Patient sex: M
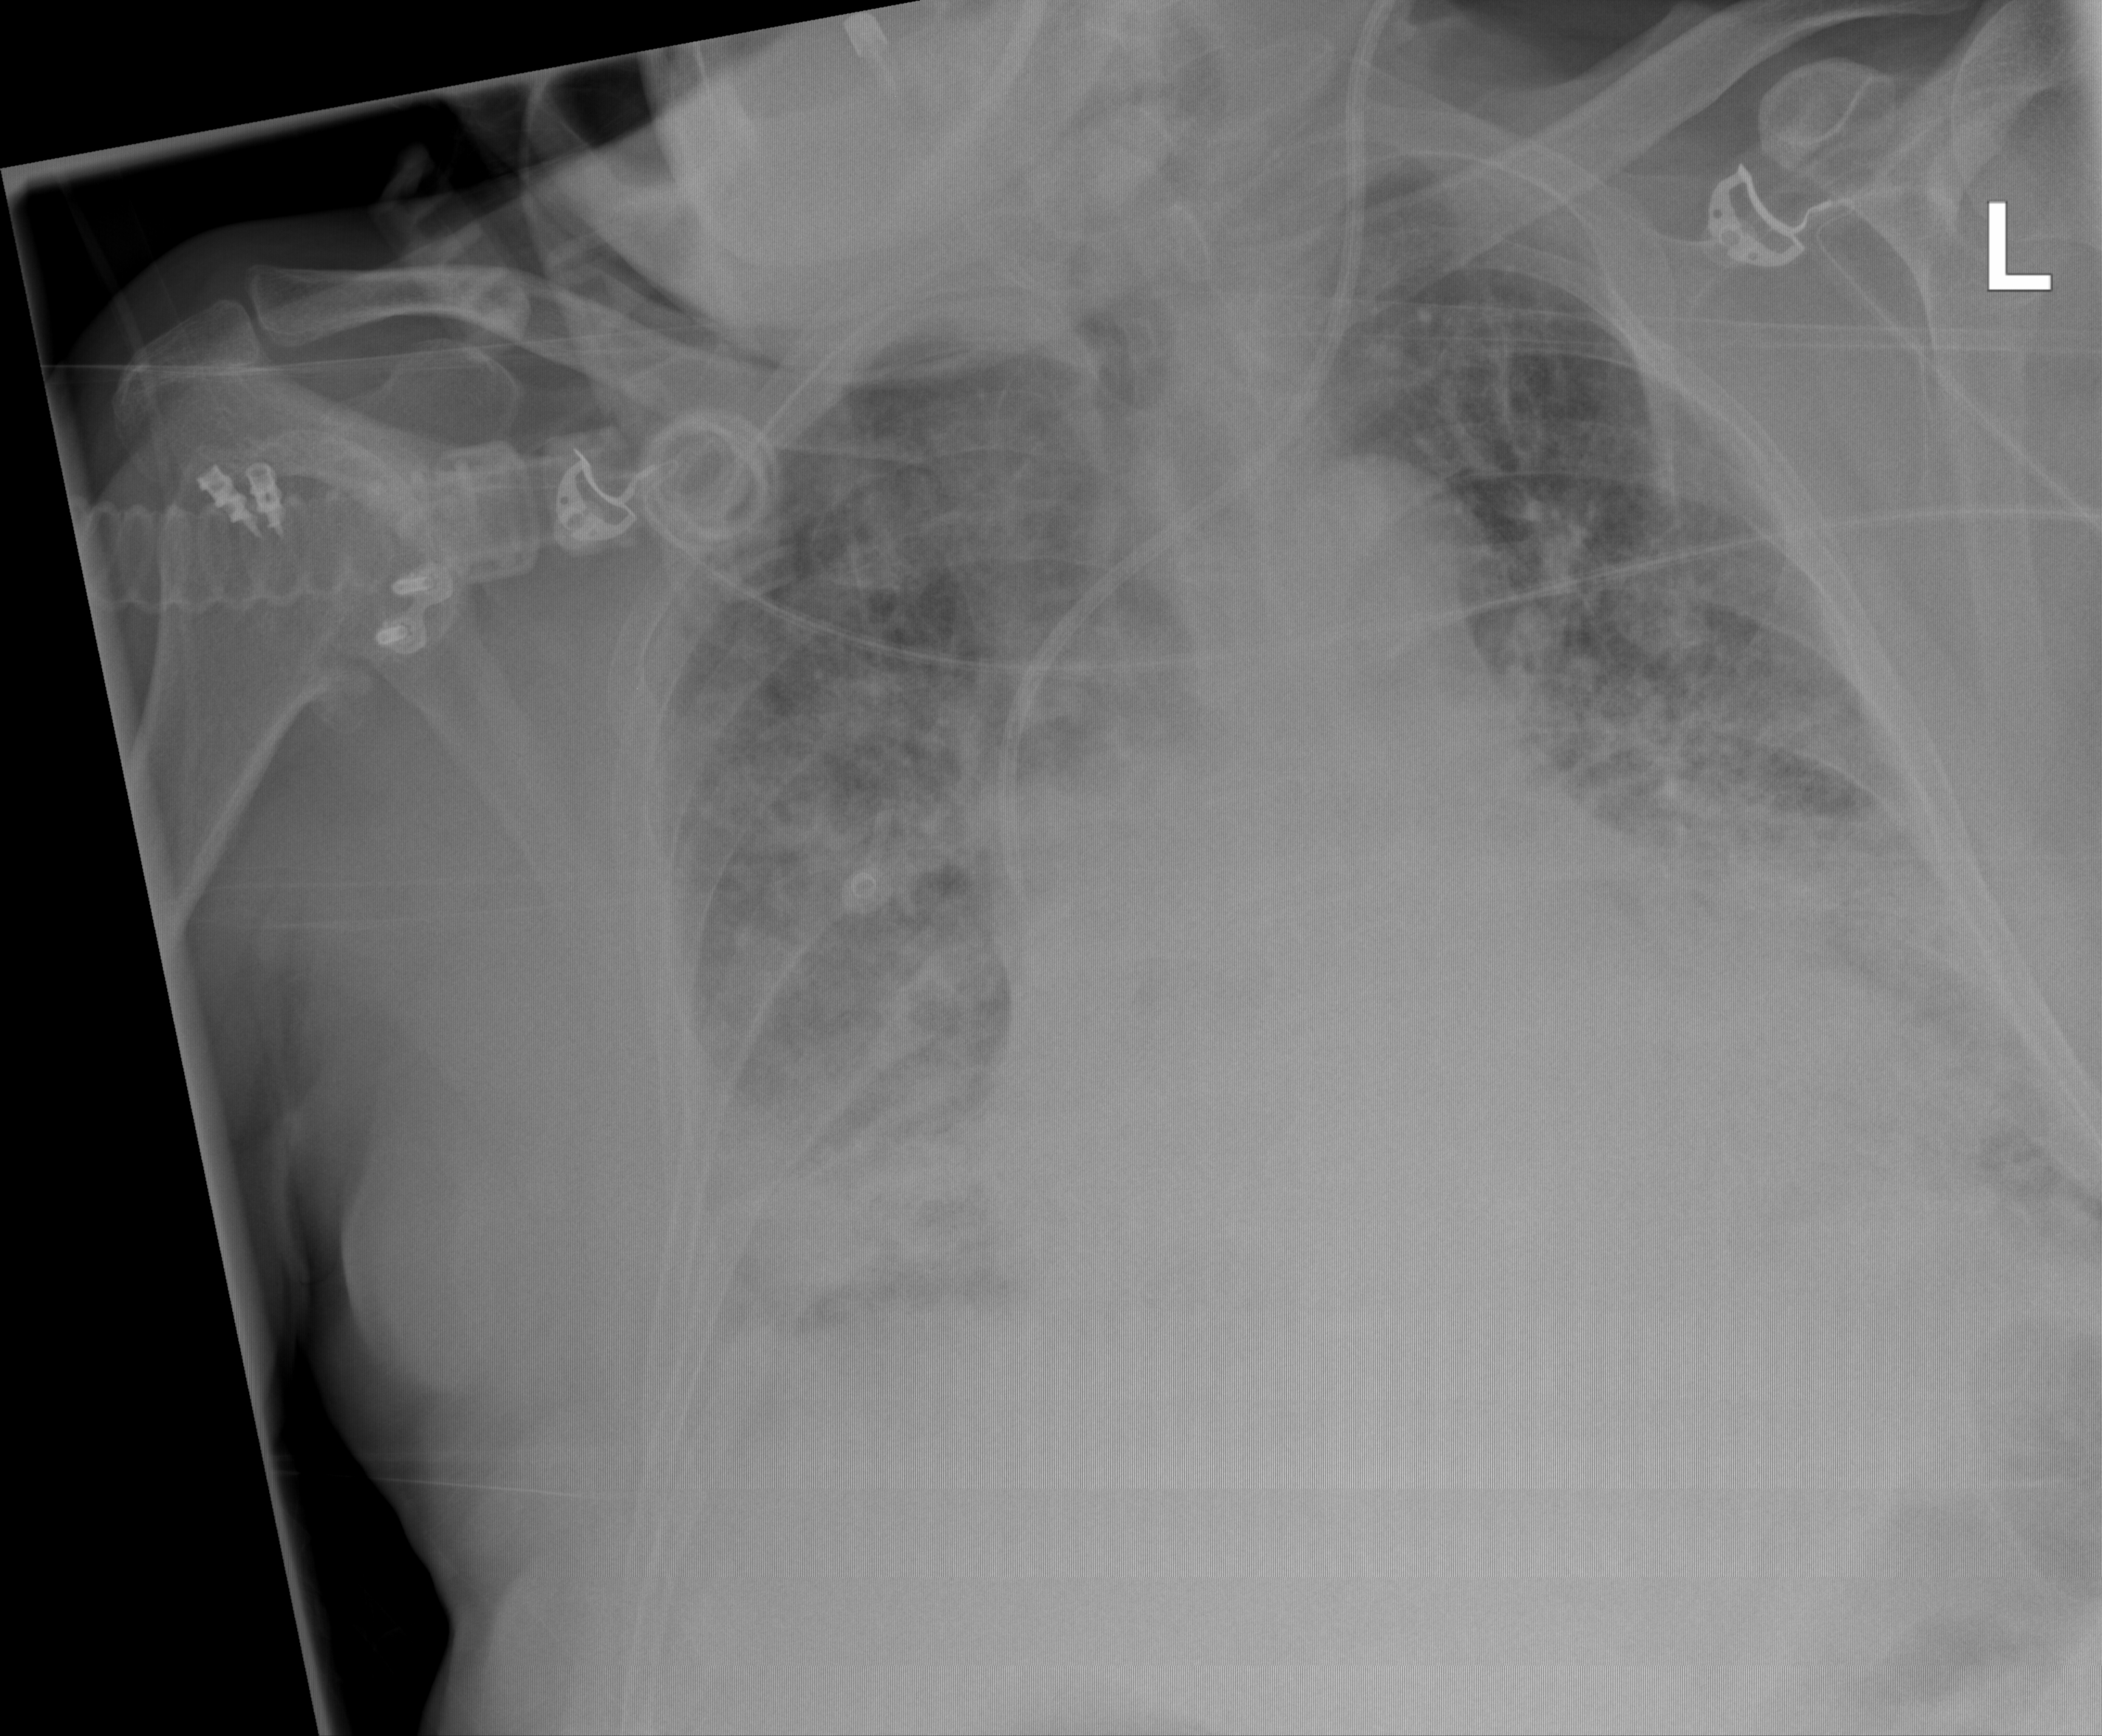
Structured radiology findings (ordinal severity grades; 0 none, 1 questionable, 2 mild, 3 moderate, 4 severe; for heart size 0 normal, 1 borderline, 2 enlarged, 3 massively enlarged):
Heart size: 2
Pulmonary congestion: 2
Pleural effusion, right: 1
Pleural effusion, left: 1
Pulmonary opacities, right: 3
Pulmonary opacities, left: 3
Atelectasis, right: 3
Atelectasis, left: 3